Question: I am working on the android project in which I need to draw a UI something like below. I need to divide the android screen in two half. In the Top Half I need to show the google maps. And in the Bottom Half I need to show the user information as soon as anyone clicked on the Google Maps. Top Half part is done and its working for me.
I need to 'dynamically' keep on creating the 'linear layout' in the bottom half part depending on how many 'markers(users)' are there on the maps. Below is the screen shot in which I have created two 'layouts' in the bottom half part considering 'two user's' are there on the google maps. But how can I make this thing to work 'dynamically', suppose if I have 'three user's on the google maps' currently, then in the bottom half part three layout will get plotted automatically. I hope I am clear enough.

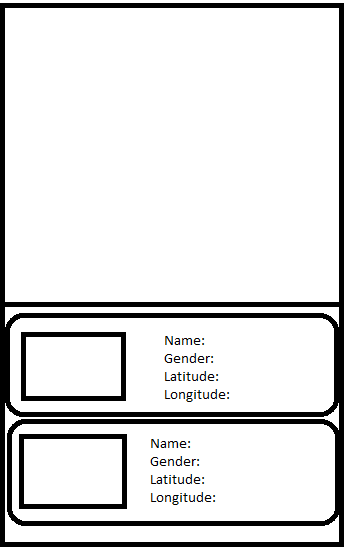
Answer: Yes you can do use a listview and create custom adapter. set your map as header in listview and use your listview rows for data representation.
Another thing which you can do is create listview and maps seperate. Align your listview just below to the map
Here i am giving you a simple example the code below will create listview. You may need to I have created custom adapter for your purpose.
'''
public class my_map_activity extends Activity {
ArrayList<String> name = null;
ArrayList<String> gender = null;
ArrayList<String> latitude = null;
ArrayList<String> longitude = null;
Context activity_context = null;
@Override
public void onCreate(Bundle savedInstanceState) {
super.onCreate(savedInstanceState);
setContentView(R.layout.main);
ListView user_listview = (ListView) findViewById(R.id.user_listview);
name = new ArrayList<String>();
gender = new ArrayList<String>();
latitude = new ArrayList<String>();
longitude = new ArrayList<String>();
for (int i = 0; i < 10; i++) {
name.add ("test user " + i);
gender.add ("Male");
latitude.add (""+ i);
longitude.add (""+ i);
}
custom_adapter list_adapter = new custom_adapter (this, android.R.layout.simple_list_item_1, name, gender, latitude, longitude);
user_listview.setAdapter(list_adapter);
}
}
'''
Here is my main.xml file. Which will tell you how to create that layout. I am using Relative layout as my parent layout.
'''
<?xml version="1.0" encoding="utf-8"?>
<RelativeLayout xmlns:android="http://schemas.android.com/apk/res/android"
android:id="@+id/RelativeLayout1"
android:layout_width="fill_parent"
android:layout_height="fill_parent"
android:orientation="vertical" >
<ImageView
android:id="@+id/imageView1"
android:layout_width="wrap_content"
android:layout_height="250dp"
android:layout_alignParentLeft="true"
android:layout_alignParentRight="true"
android:layout_alignParentTop="true"
android:src="@drawable/ic_launcher" />
<ListView
android:id="@+id/user_listview"
android:layout_width="match_parent"
android:layout_height="wrap_content"
android:layout_alignParentLeft="true"
android:layout_below="@+id/imageView1" >
</ListView>
</RelativeLayout>
'''
here i am posting you my custom adapter code which you can use for your listview purpose.
'''
public class custom_adapter extends ArrayAdapter<String>{
ArrayList<String> name = null;
ArrayList<String> gender = null;
ArrayList<String> latitude = null;
ArrayList<String> longitude = null;
Context activity_context = null;
public custom_adapter(Context context,
int resource,
ArrayList<String> name ,
ArrayList<String> gender,
ArrayList<String> latitude,
ArrayList<String> longitude) {
super(context, resource, name );
this.name = name;
this.gender = gender;
this.latitude = latitude;
this.longitude = longitude;
activity_context = context;
}
static class ViewHolder
{
public TextView txt_name;
public TextView txt_gender;
public TextView txt_latitude;
public TextView txt_longitude;
public ImageView img_view;
}
@Override
public View getView (final int position,
View convertView,
ViewGroup parent)
{
View rowView = convertView;
ViewHolder holder = null;
if (rowView == null) {
LayoutInflater inflater = (LayoutInflater)activity_context.getSystemService(
Context.LAYOUT_INFLATER_SERVICE);
rowView = inflater.inflate(R.layout.row_file, null, false);
holder = new ViewHolder();
holder.txt_name = (TextView) rowView.findViewById(R.id.textView1);
holder.txt_gender = (TextView) rowView.findViewById(R.id.textView2);
holder.txt_latitude = (TextView) rowView.findViewById(R.id.textView3);
holder.txt_longitude = (TextView) rowView.findViewById(R.id.textView4);
holder.img_view = (ImageView) rowView.findViewById(R.id.imageView1);
rowView.setTag(holder);
} else {
holder = (ViewHolder) rowView.getTag();
}
if (holder != null) {
holder.txt_name.setText(name.get(position));
holder.txt_gender.setText(gender.get(position));
holder.txt_latitude.setText(latitude.get(position));
holder.txt_longitude.setText(longitude.get(position));
}
return rowView;
}
}
'''
Here is the layout which you can inflate in your custom adapter and set it on listview.
'''
<?xml version="1.0" encoding="utf-8"?>
<RelativeLayout xmlns:android="http://schemas.android.com/apk/res/android"
android:id="@+id/RelativeLayout1"
android:layout_width="match_parent"
android:layout_height="wrap_content"
android:orientation="vertical" >
<ImageView
android:id="@+id/imageView1"
android:layout_width="wrap_content"
android:layout_height="wrap_content"
android:layout_alignParentLeft="true"
android:layout_alignParentTop="true"
android:src="@drawable/ic_launcher" android:layout_marginTop="10dp" android:layout_marginLeft="10dp" android:contentDescription="TODO"/>
<TextView
android:id="@+id/textView1"
android:layout_width="wrap_content"
android:layout_height="wrap_content"
android:layout_alignParentRight="true"
android:layout_alignParentTop="true"
android:layout_toRightOf="@+id/imageView1"
android:text="Medium Text"
android:textAppearance="?android:attr/textAppearanceMedium" />
<TextView
android:id="@+id/textView2"
android:layout_width="wrap_content"
android:layout_height="wrap_content"
android:layout_alignParentRight="true"
android:layout_below="@+id/textView1"
android:layout_toRightOf="@+id/imageView1"
android:text="Medium Text"
android:textAppearance="?android:attr/textAppearanceMedium" />
<TextView
android:id="@+id/textView3"
android:layout_width="wrap_content"
android:layout_height="wrap_content"
android:layout_alignLeft="@+id/textView2"
android:layout_alignParentRight="true"
android:layout_below="@+id/textView2"
android:text="Medium Text"
android:textAppearance="?android:attr/textAppearanceMedium" />
<TextView
android:id="@+id/textView4"
android:layout_width="wrap_content"
android:layout_height="wrap_content"
android:layout_alignLeft="@+id/textView3"
android:layout_alignParentRight="true"
android:layout_below="@+id/textView3"
android:text="Medium Text"
android:textAppearance="?android:attr/textAppearanceMedium" />
</RelativeLayout>
'''
So i have given you all four files. Here i am explaining what every file will do.
1. my_map_activity : This is the main activity which contains listivew and map both. I am using a big imageview. Instead of that imageview you can place your map.
2. main.xml : This is layout file which contains both listview and map.
3. custom_adapter : This is the custom adapter which i have created for you. I am extending array adapter. In this i am taking data from arraylist and inflating the row layout and the i am setting respective values.
4. row_layout : This is the row layout which will contain imageview for user, name, gender and all other thing.
So i have created several things for you if you need any help then you can ask and try to get the concept of each file how i am using.